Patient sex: F
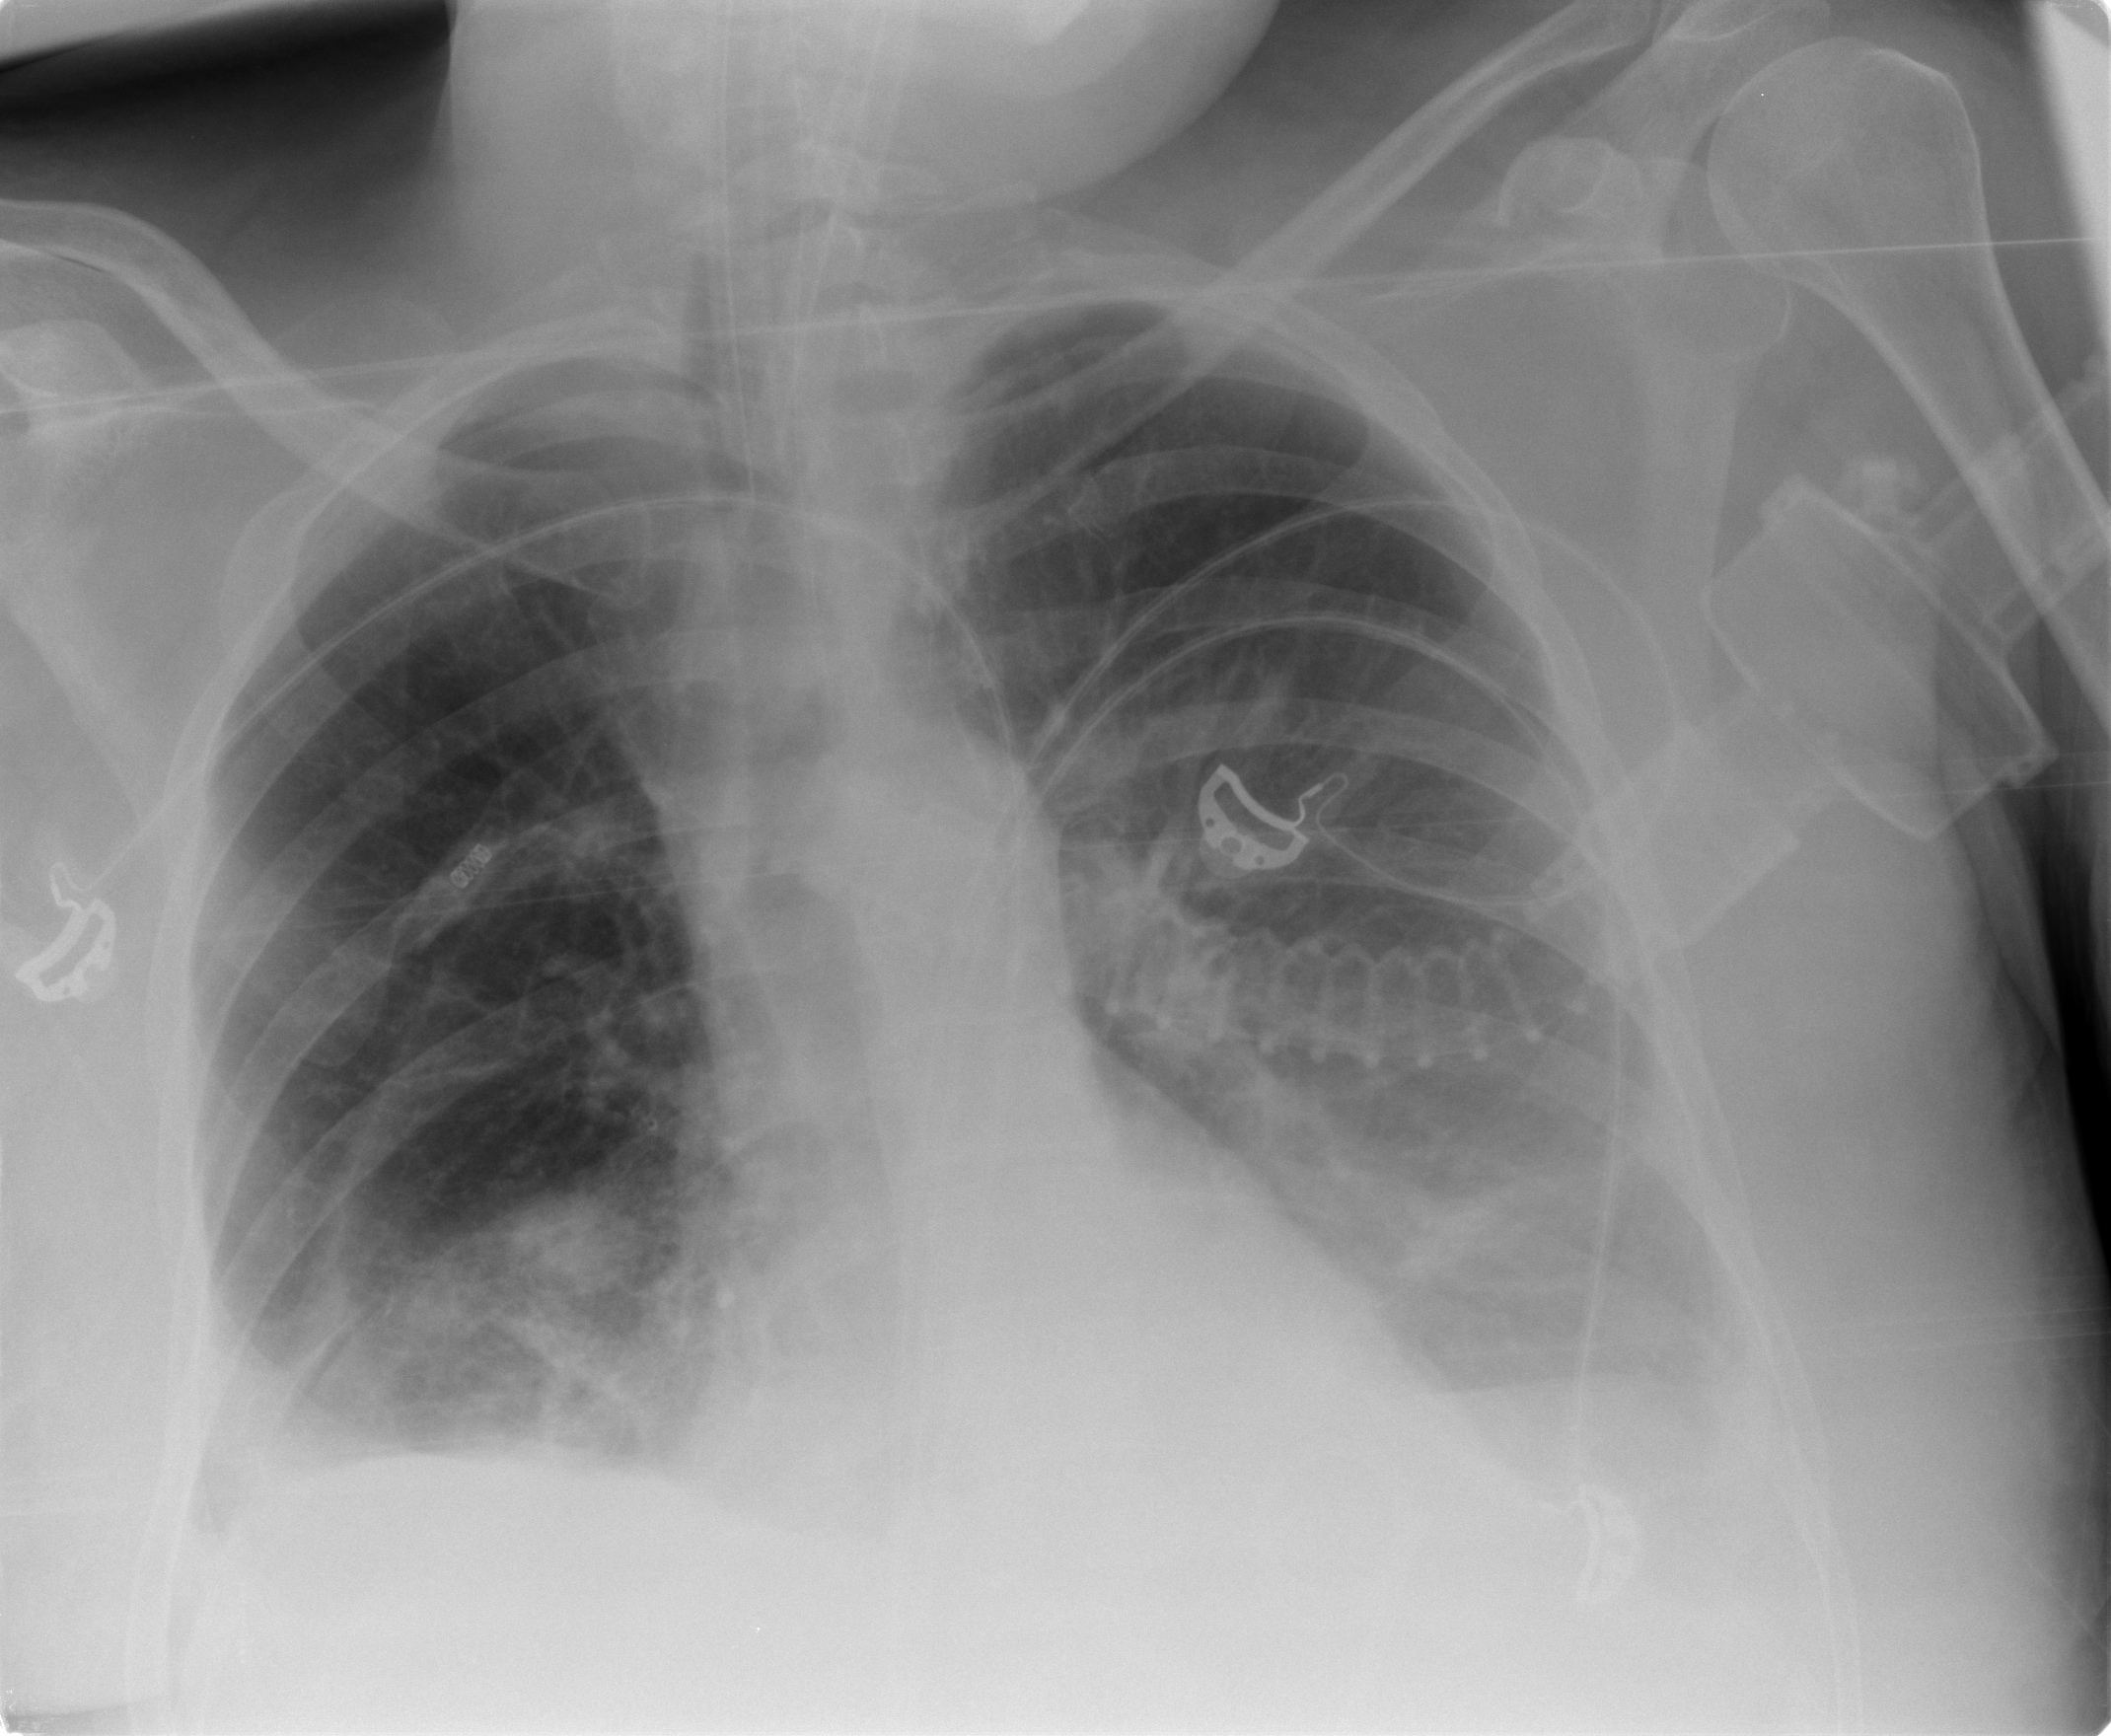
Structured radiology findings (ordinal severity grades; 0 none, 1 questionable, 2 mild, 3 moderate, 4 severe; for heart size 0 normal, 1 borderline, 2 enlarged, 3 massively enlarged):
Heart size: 0
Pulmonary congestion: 0
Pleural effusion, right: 1
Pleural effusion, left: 2
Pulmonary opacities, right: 1
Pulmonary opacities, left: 0
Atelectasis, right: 2
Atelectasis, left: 2